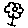
Label: flower